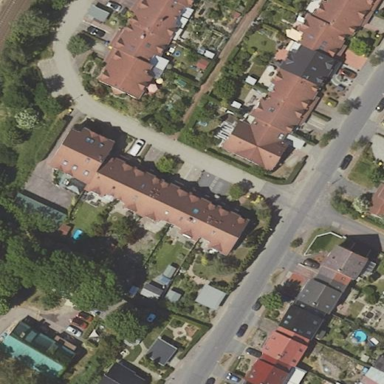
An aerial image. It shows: Residential area.